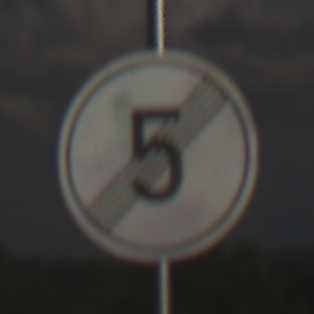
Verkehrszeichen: EndeGeschwindigkeit5
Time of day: MorningAfternoon
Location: Outdoor (Nature)
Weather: PartlyCloudy
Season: NotSpecified
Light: Natural